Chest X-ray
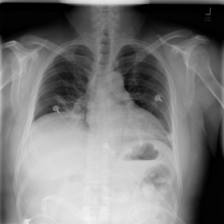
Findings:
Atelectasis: positive
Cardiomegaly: negative
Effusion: negative
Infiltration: negative
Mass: negative
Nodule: negative
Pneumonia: negative
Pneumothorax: negative
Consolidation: negative
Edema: negative
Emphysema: negative
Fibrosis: negative
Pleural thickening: negative
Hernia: negative